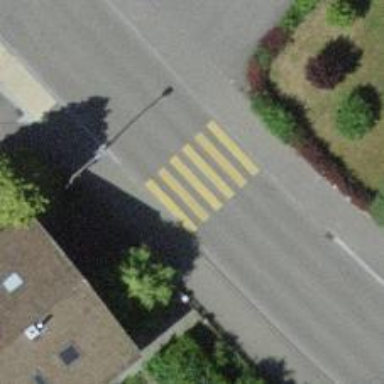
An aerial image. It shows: Uncontrolled crossing on the road.